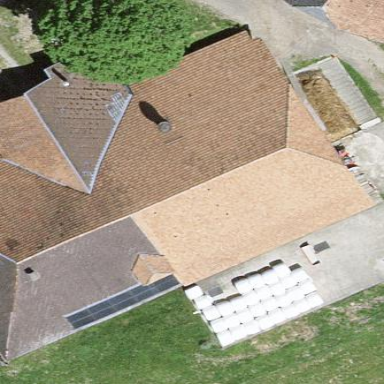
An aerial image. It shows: Farm building.